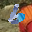
Label: 6